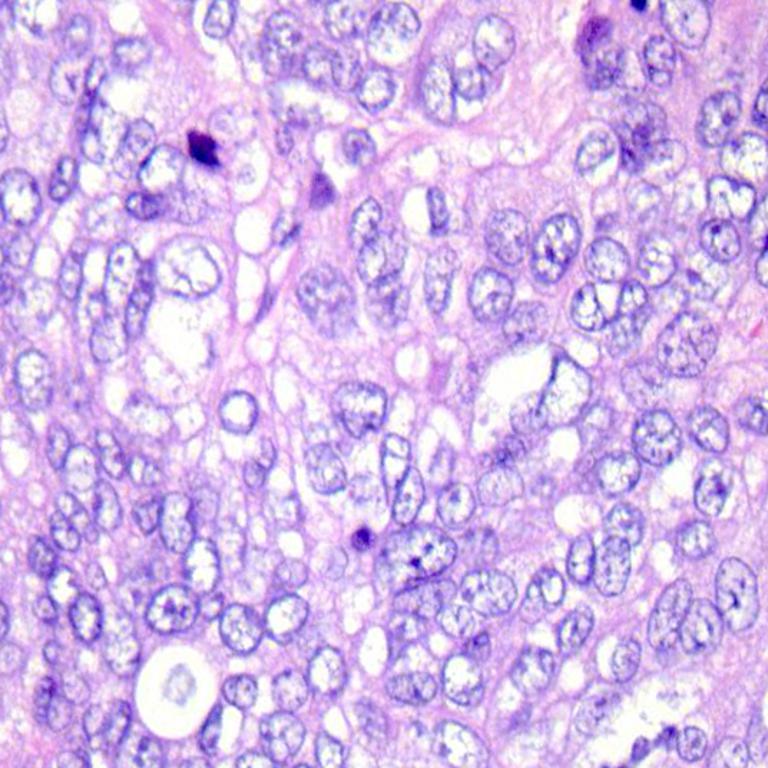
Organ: colon
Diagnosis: adenocarcinomas